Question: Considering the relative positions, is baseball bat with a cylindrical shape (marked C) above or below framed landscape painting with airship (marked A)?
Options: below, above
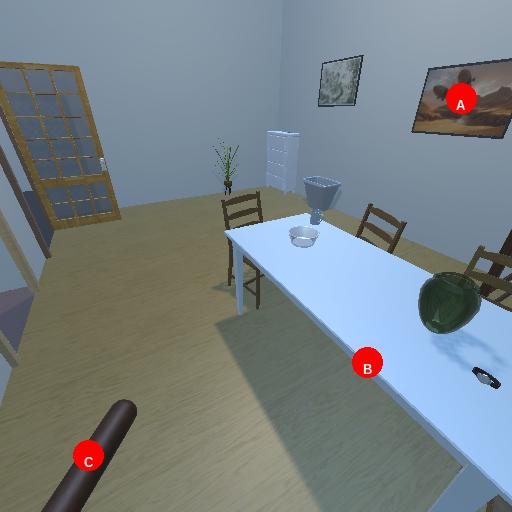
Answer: below